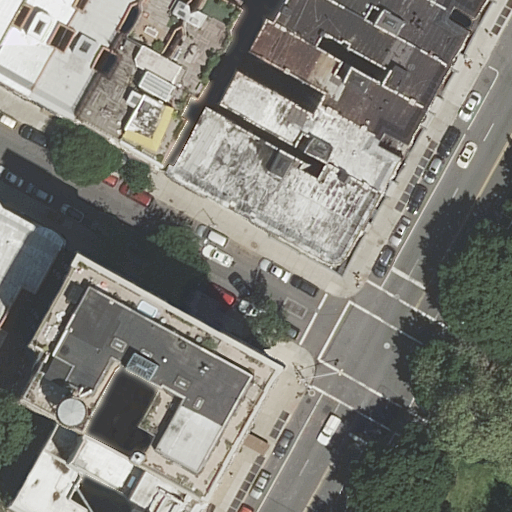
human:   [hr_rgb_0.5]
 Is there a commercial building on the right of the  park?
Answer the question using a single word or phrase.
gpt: no

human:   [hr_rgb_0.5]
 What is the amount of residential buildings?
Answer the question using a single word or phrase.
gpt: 15

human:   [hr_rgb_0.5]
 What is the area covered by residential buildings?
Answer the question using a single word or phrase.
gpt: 4777m2

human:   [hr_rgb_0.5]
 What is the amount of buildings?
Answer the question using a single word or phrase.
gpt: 15

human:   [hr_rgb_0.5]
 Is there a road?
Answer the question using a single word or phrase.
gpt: yes

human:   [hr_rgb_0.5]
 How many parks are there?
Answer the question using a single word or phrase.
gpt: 1

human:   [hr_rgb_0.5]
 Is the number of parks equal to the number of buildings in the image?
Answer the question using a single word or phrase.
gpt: no

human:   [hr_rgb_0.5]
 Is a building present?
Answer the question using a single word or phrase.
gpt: yes

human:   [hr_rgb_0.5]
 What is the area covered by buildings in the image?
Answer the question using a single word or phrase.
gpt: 4777m2

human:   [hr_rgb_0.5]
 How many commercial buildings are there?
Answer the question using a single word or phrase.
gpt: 0

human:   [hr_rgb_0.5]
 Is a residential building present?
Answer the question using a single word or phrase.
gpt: yes

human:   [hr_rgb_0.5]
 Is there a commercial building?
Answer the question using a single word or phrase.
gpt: no

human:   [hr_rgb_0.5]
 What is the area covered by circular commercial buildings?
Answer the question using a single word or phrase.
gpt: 0m2

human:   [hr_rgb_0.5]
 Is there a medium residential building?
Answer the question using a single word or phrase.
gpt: yes

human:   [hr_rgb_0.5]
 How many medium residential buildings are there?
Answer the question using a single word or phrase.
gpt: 10

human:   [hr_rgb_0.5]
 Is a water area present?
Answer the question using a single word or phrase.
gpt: no

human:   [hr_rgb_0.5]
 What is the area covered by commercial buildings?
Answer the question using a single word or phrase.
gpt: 0m2

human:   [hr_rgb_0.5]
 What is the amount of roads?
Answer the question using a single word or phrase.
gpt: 2

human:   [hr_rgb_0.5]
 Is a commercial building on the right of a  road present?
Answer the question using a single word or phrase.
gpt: no

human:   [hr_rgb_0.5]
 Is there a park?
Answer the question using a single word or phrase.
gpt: yes

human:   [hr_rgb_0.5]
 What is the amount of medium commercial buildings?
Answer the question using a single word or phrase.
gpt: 0

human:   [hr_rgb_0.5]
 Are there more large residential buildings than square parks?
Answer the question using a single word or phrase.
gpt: yes

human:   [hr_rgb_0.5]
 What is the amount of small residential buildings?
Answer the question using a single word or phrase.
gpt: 3

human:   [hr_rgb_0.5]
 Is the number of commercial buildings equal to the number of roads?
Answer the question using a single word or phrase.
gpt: no

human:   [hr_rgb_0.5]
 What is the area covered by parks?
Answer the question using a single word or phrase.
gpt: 3615m2

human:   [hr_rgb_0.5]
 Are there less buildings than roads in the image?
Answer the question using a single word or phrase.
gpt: no

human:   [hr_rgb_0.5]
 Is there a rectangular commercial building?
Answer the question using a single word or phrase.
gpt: no

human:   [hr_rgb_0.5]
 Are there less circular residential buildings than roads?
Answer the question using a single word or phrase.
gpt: yes

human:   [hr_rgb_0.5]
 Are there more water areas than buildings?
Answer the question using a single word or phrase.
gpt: no

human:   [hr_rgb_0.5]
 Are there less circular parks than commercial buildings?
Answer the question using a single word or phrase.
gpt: no

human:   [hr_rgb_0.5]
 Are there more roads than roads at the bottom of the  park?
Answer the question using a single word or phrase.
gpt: no

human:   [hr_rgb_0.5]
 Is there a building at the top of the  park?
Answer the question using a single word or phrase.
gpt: no

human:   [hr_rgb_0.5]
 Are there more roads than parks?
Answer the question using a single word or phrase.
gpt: yes

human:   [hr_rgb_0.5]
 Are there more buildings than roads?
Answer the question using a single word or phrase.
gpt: yes

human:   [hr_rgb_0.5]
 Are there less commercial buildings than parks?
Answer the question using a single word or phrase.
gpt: yes

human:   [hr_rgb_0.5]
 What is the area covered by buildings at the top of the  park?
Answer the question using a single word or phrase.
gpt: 0m2

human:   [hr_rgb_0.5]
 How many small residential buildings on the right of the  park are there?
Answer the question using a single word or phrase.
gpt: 0

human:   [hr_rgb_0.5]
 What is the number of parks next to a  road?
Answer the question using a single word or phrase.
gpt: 1

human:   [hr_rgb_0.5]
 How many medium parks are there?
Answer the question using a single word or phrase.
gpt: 0

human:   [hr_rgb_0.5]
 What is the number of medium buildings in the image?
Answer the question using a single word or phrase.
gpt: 10

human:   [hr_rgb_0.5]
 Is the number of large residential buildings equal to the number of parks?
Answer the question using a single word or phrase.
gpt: no

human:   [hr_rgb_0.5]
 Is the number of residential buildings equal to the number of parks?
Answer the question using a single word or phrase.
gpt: no

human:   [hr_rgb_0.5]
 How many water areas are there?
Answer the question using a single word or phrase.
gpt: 0

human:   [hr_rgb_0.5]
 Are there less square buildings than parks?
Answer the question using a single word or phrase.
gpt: yes

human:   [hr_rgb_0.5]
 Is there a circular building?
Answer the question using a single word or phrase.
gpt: no

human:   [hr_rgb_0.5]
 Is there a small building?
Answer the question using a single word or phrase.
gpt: yes

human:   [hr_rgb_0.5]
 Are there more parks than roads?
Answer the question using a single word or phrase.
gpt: no

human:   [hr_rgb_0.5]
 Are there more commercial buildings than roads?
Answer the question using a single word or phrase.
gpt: no

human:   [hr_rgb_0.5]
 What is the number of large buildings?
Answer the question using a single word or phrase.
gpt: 2

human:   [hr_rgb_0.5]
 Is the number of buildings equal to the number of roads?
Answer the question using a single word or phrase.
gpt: no

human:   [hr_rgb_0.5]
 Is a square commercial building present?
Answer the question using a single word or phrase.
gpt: no

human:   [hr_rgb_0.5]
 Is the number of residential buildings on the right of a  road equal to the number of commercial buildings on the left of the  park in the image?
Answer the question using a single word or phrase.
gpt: no

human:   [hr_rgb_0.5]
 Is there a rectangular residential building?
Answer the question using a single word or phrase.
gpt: yes

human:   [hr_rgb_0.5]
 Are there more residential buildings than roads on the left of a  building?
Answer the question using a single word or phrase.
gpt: yes

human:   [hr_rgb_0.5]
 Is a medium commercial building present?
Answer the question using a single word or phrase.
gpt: no

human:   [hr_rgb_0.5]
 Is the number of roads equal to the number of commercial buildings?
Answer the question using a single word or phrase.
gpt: no

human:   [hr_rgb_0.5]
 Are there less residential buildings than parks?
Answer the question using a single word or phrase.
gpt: no

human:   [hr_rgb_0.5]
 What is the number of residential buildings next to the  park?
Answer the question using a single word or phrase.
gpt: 15

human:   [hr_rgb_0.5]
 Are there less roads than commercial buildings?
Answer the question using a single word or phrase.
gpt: no

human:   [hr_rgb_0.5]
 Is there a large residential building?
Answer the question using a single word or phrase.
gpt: yes

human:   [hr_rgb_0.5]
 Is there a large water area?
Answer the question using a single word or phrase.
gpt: no

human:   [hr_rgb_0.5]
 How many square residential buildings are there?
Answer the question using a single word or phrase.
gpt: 0

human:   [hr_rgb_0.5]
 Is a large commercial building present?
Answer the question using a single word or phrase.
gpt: no

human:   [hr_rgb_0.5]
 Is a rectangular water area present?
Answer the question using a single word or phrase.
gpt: no